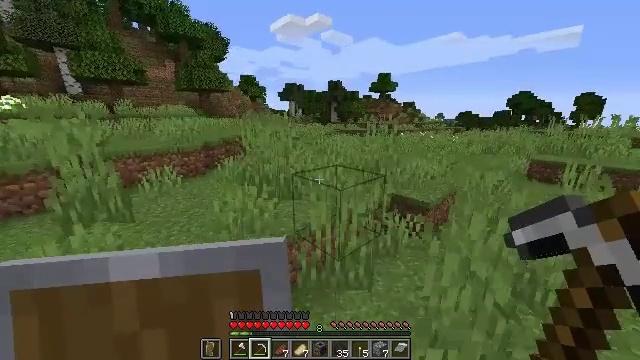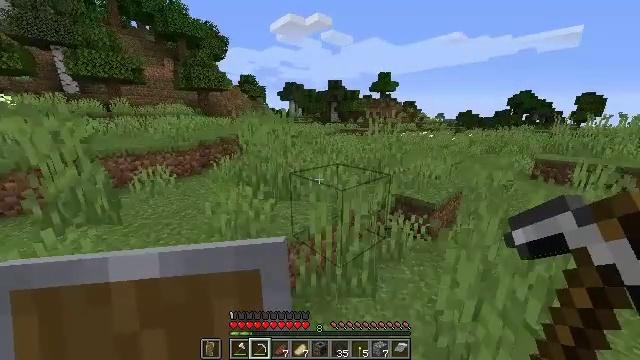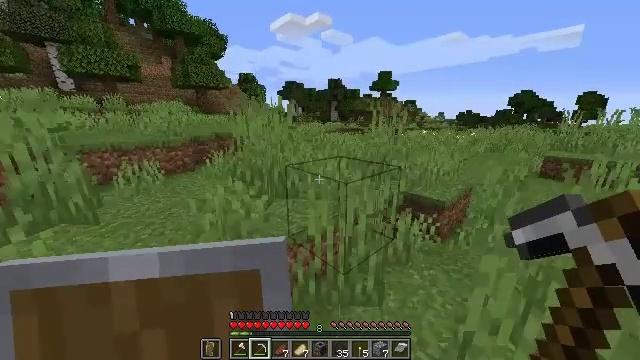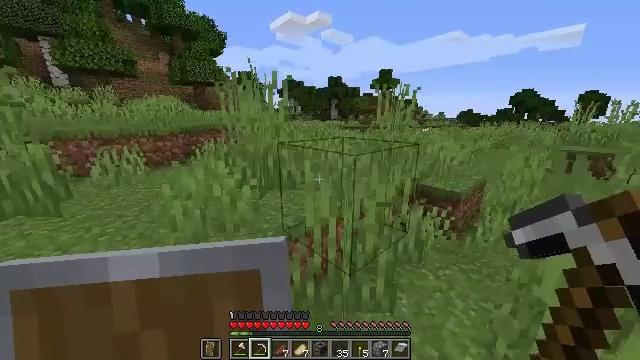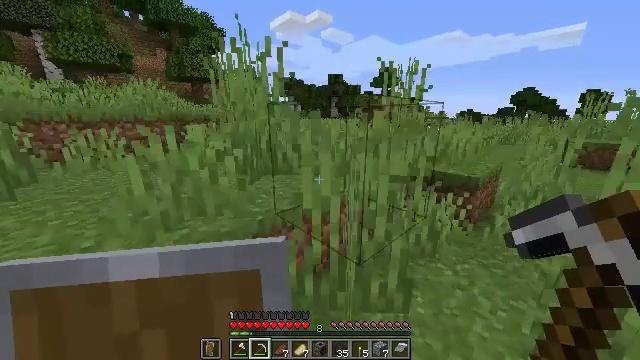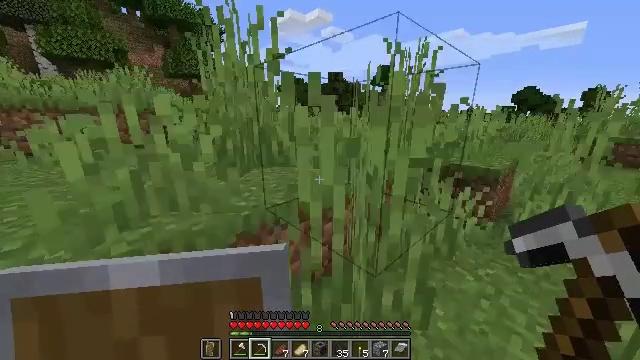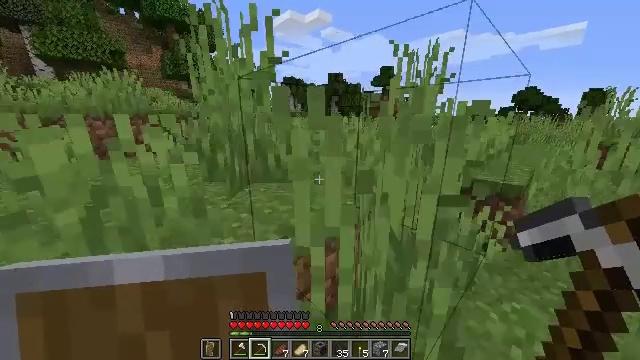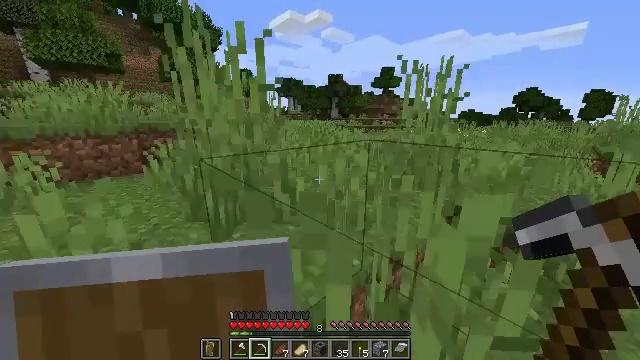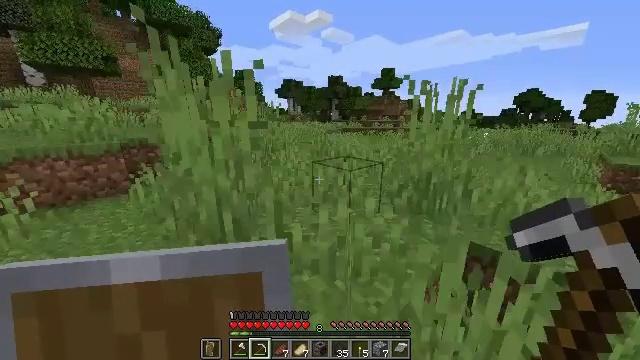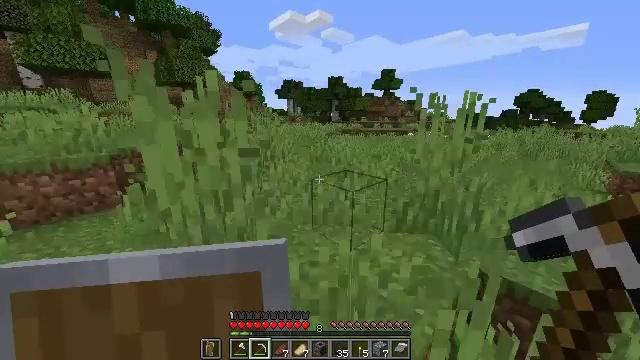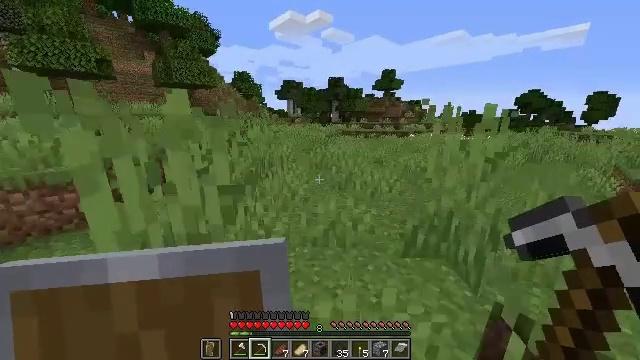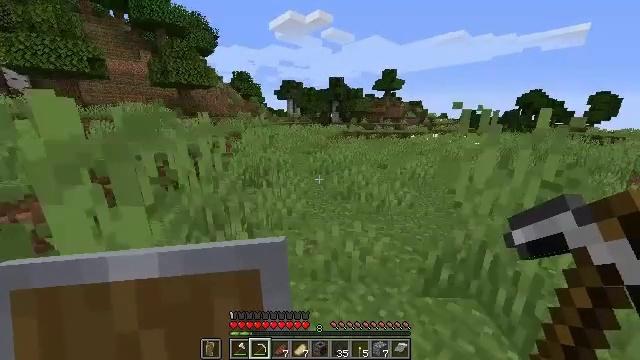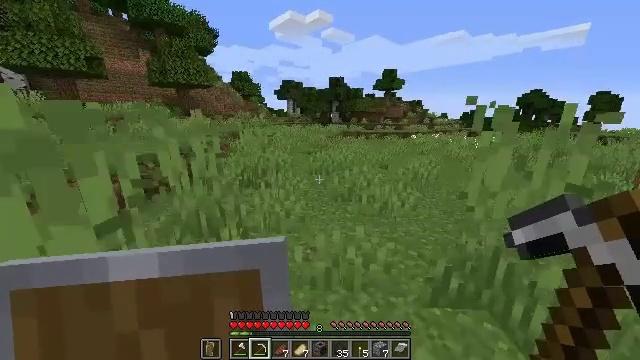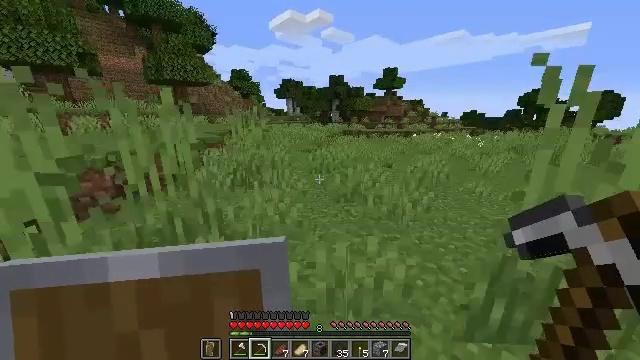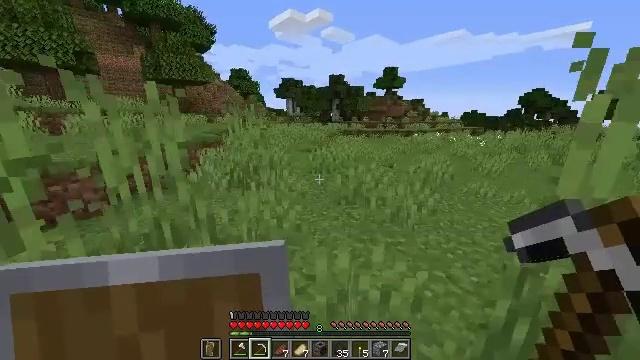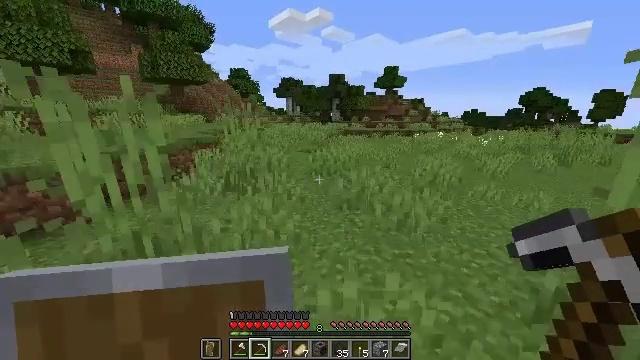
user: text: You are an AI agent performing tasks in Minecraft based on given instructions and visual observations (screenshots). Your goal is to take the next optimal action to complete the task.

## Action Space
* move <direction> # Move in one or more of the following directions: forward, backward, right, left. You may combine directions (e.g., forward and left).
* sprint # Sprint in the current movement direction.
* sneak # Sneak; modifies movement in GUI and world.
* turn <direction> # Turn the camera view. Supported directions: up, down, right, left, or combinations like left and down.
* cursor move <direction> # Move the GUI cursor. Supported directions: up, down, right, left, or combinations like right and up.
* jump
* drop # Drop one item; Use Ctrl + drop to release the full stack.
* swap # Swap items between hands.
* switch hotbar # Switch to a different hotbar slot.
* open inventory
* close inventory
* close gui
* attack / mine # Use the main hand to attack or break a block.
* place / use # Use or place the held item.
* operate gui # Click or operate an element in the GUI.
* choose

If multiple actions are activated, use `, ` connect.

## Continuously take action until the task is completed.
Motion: motion action
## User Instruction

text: Trim the tree by mining oak leaves.
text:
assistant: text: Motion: move forward
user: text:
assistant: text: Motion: move forward, jump
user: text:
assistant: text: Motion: move forward, jump
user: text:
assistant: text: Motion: move forward, jump
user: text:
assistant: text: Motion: move forward, jump
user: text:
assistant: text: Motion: move forward, jump
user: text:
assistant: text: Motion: move forward, jump
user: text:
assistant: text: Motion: move forward, jump
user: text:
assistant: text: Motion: move forward, jump
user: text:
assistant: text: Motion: move forward, jump
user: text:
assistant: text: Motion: move forward, jump
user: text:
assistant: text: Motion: move forward, jump
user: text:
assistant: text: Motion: move forward
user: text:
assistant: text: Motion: move forward
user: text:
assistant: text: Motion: move forward, sprint
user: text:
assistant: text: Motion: move forward, sprint
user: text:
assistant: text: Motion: move forward, sprint
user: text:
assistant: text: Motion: move forward
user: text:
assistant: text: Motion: move forward
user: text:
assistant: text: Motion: move forward
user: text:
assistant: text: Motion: move forward
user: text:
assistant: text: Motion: move forward, jump
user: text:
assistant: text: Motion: move forward, jump
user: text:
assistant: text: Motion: move forward, jump
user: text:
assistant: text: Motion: move forward, jump
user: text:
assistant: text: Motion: move forward, jump
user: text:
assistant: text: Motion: move forward, jump
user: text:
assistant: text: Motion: move forward, jump
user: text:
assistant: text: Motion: move forward and move left, jump
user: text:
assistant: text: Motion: move forward and move left, jump